Interaction volume radius: 10 \u00c5
Interaction volume height: 25 \u00c5
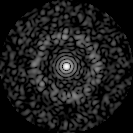
Disorder parameter: 0.8425